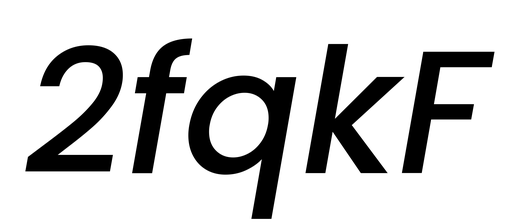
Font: Poppins-MediumItalic